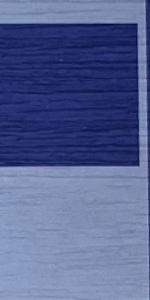
Label: Empty